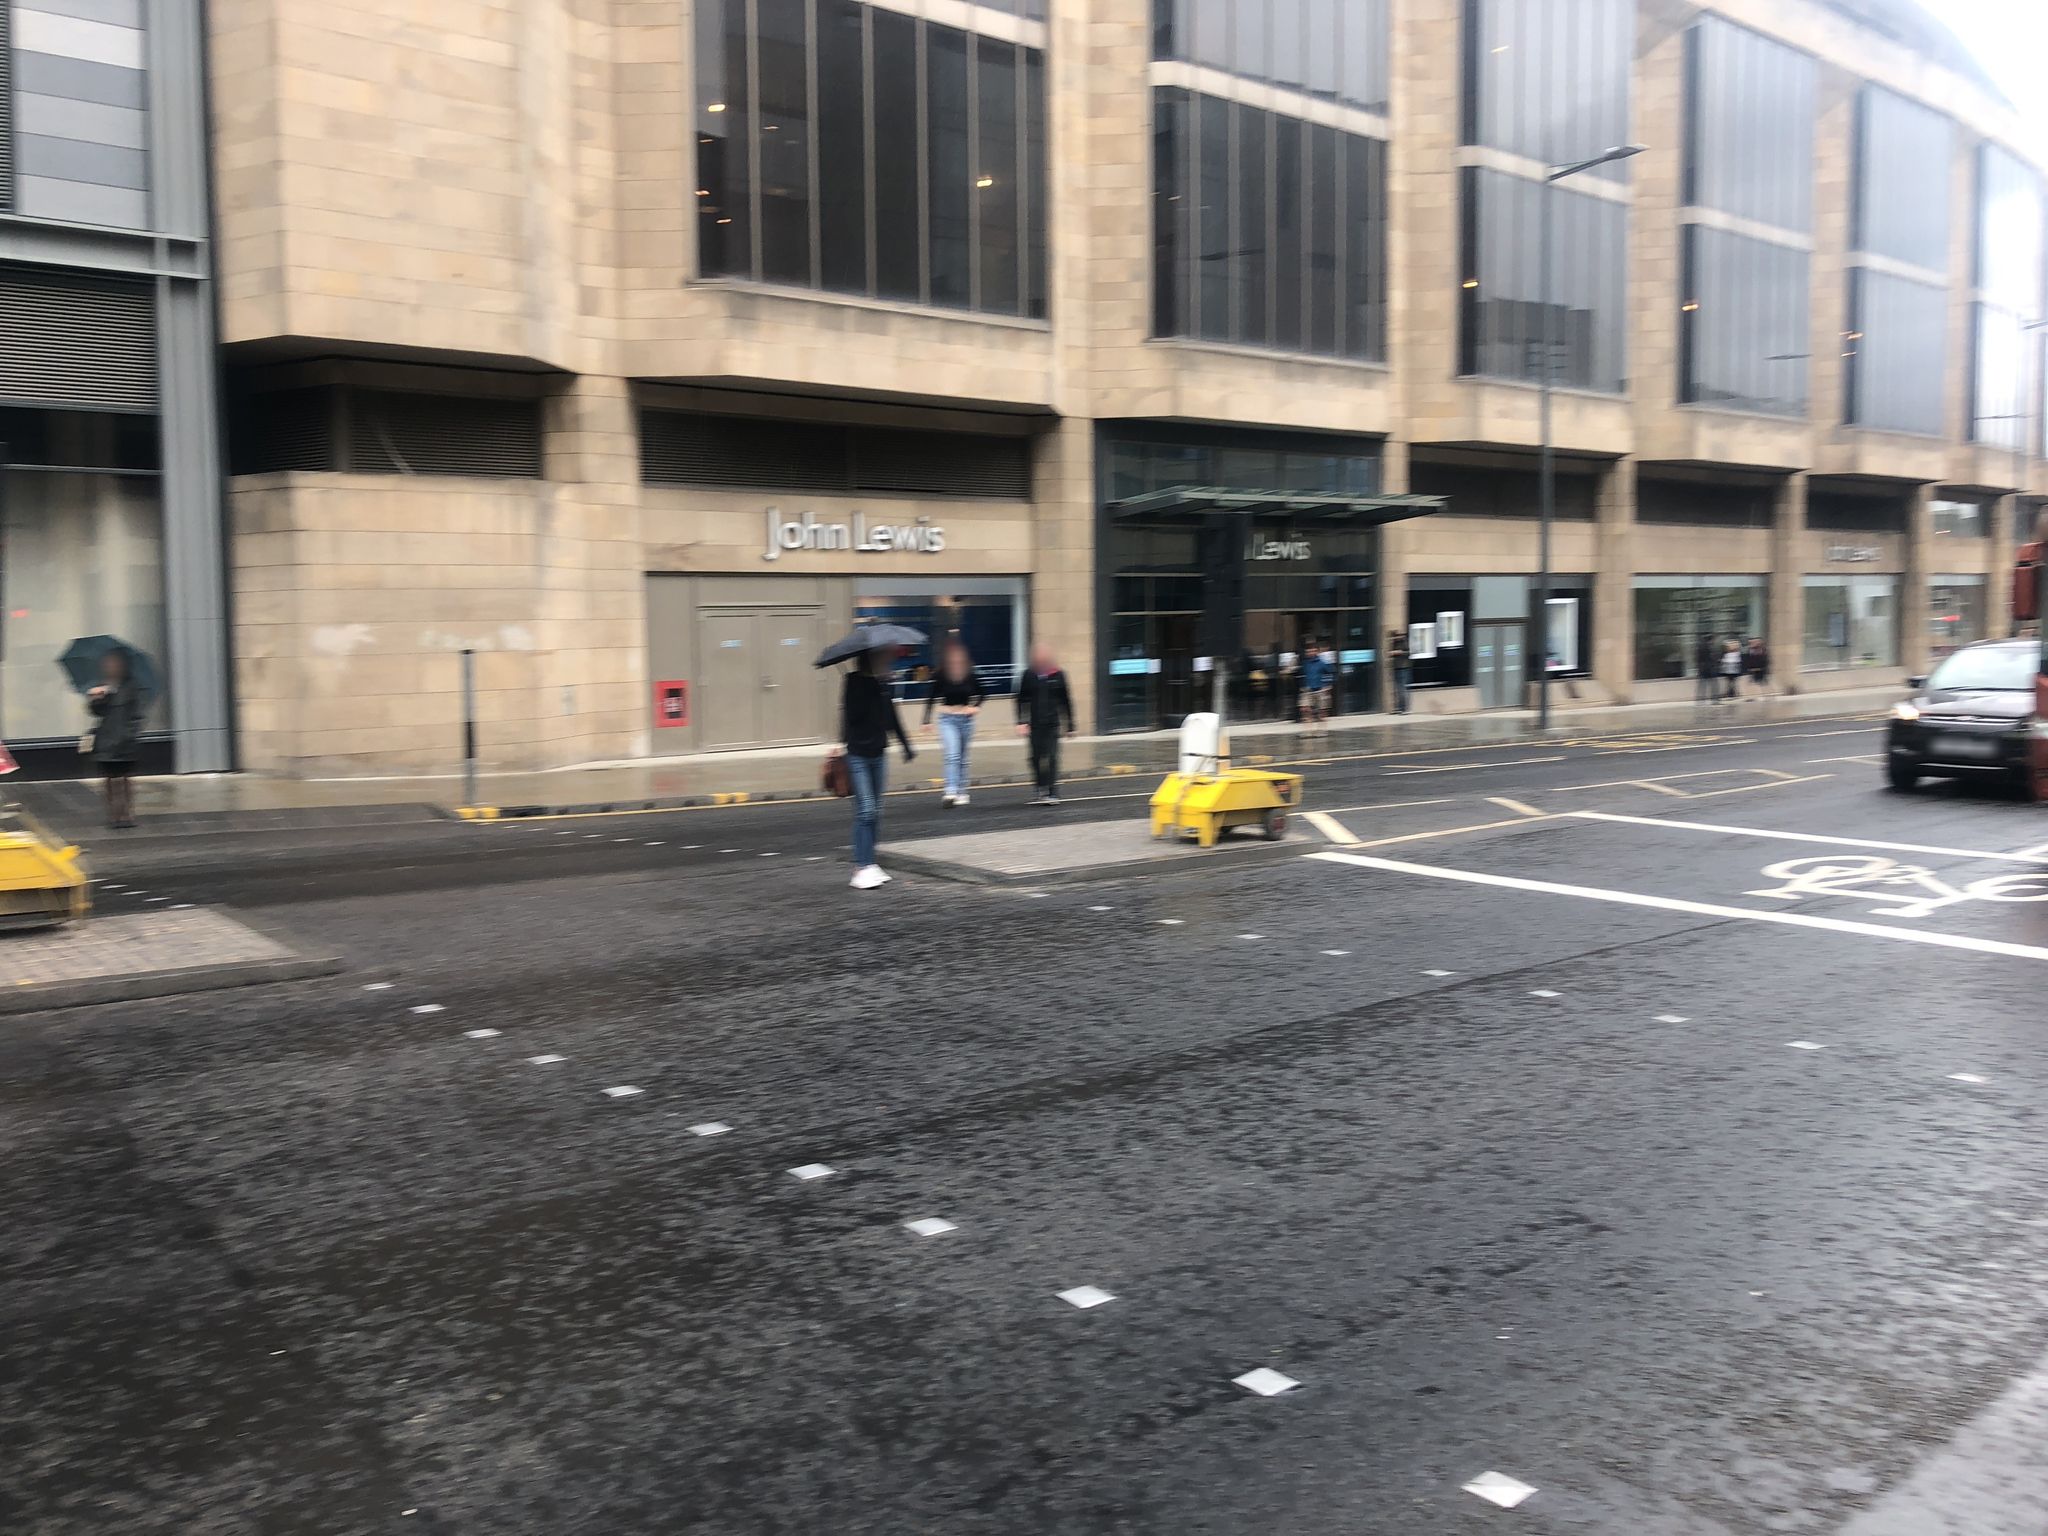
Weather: clear
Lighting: day
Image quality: slightly poor
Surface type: walking surface
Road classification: footway
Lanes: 4
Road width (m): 3
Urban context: urban centre
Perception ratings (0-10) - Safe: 6.04, Lively: 9.04, Beautiful: 7.48, Boring: 2.43, Depressing: 2.81, Wealthy: 2.93